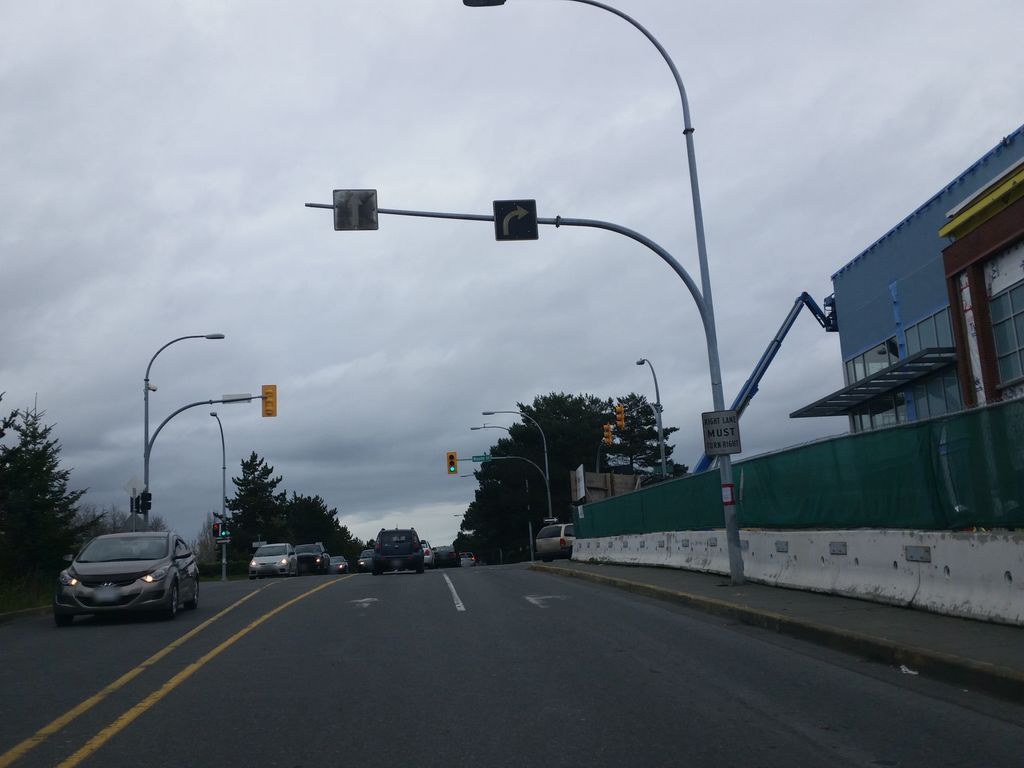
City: victoria